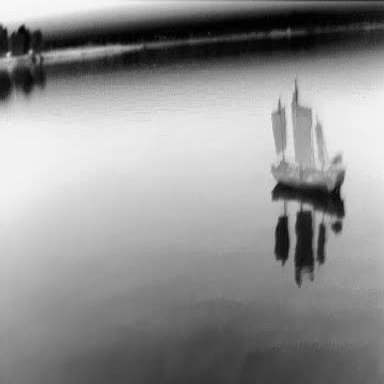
There is a sailboat in the infrared image.